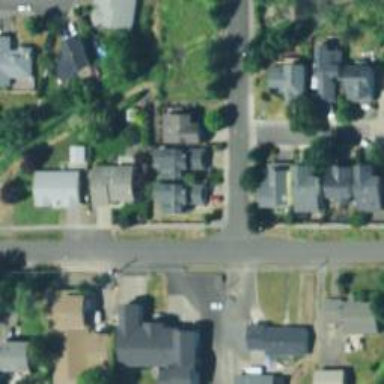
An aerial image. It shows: Residential road.